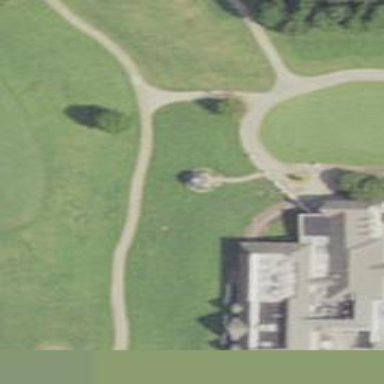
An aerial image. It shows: Clubhouse building associated with golf course.